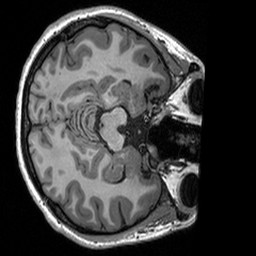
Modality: T1w
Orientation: axial
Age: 23
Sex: female
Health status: healthy
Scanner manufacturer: siemens
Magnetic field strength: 3 T
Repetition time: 2.3 s
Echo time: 0.00298 s